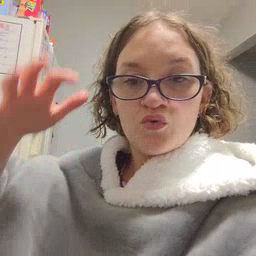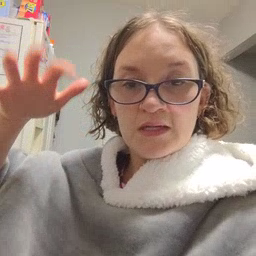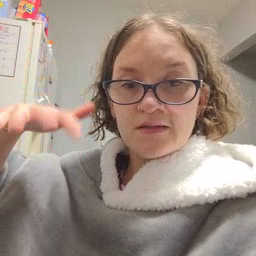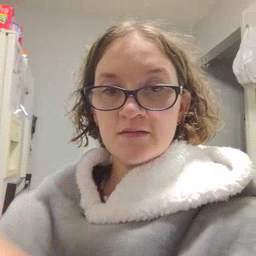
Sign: rain